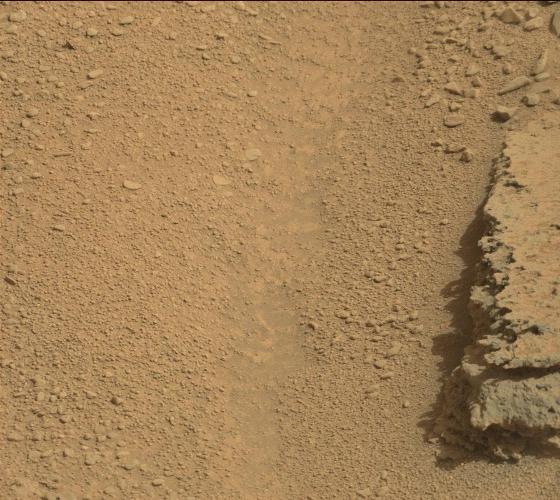
Terrain classes present: Bedrock, Gravel / Sand / Soil, Rock, Shadow